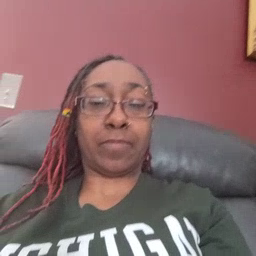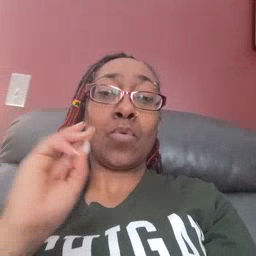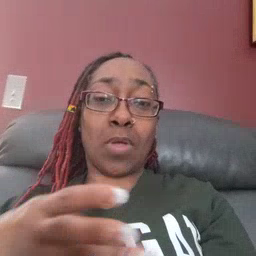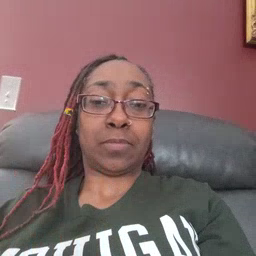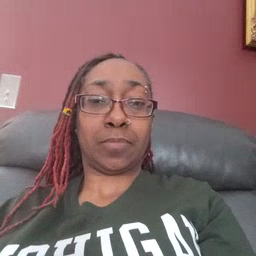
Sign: will